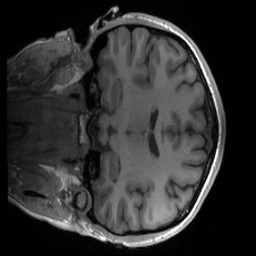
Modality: T1w
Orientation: coronal
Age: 25
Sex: female
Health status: healthy